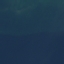
Label: SeaLake